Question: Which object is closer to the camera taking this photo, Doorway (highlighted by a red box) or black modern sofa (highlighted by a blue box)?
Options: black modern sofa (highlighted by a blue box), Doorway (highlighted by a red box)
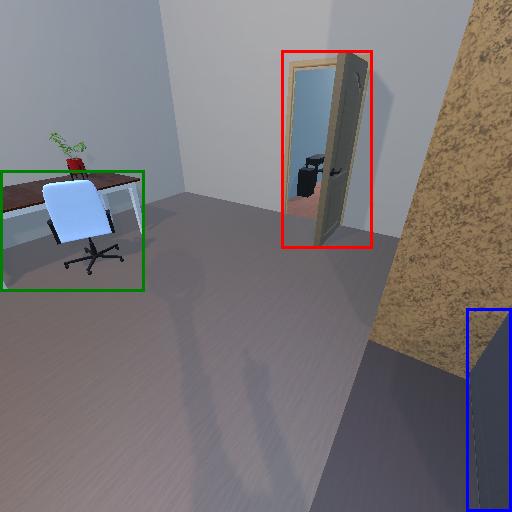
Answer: black modern sofa (highlighted by a blue box)